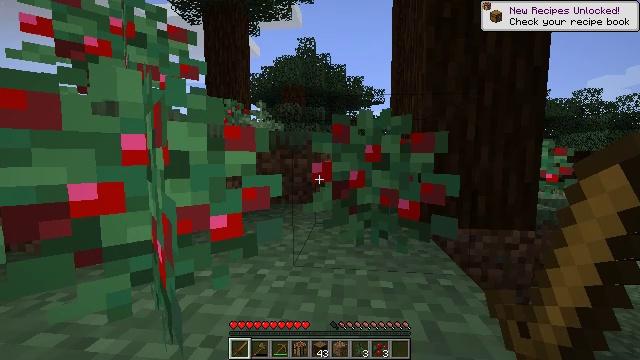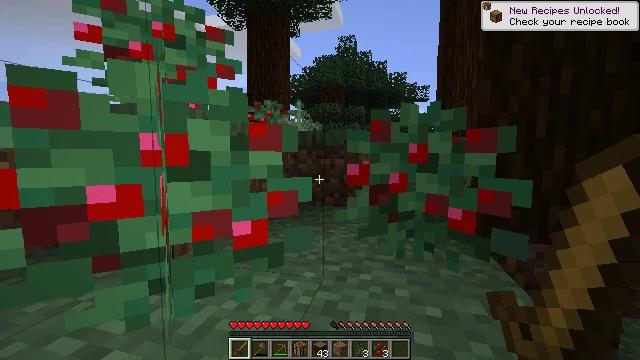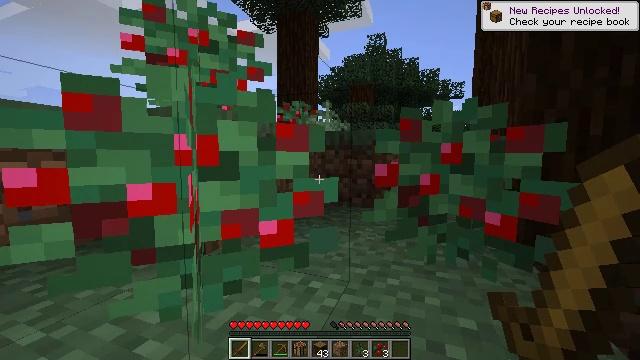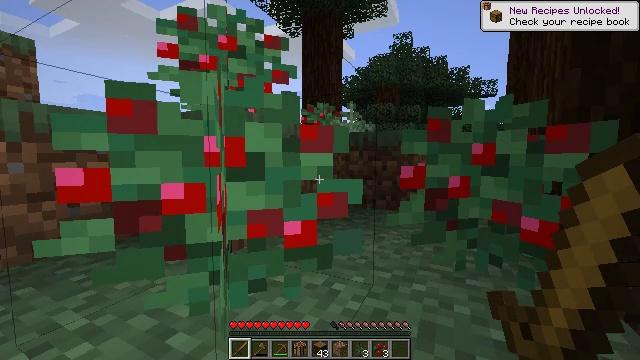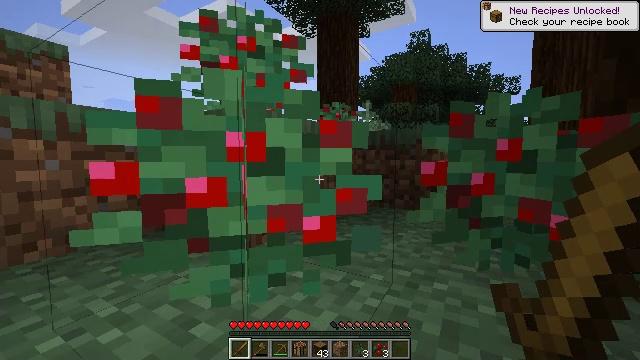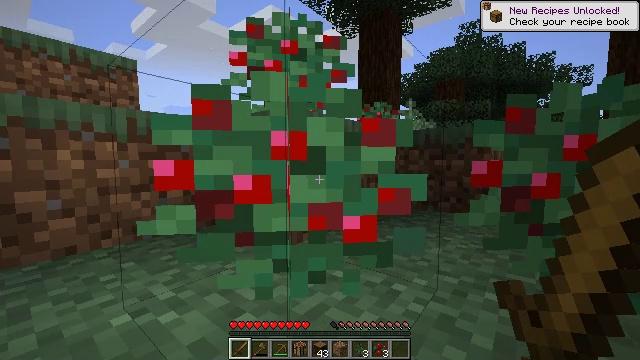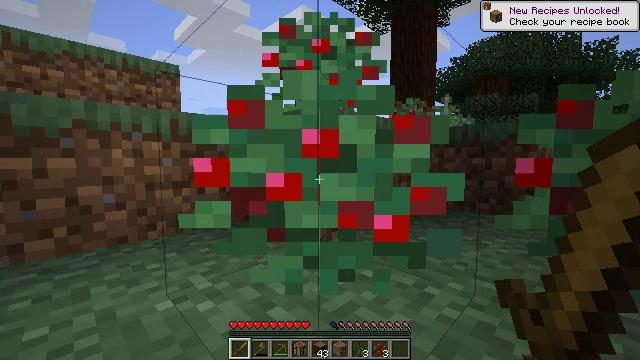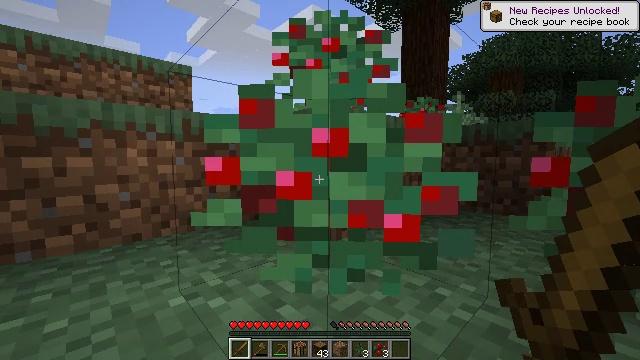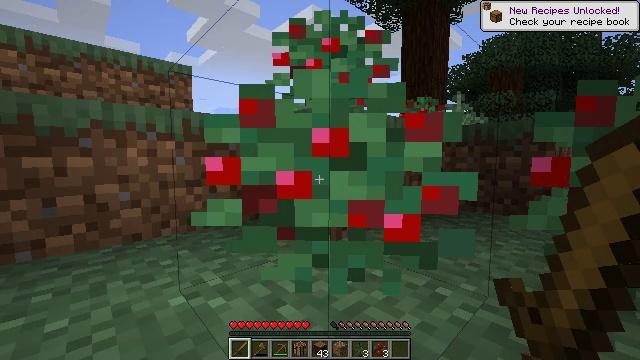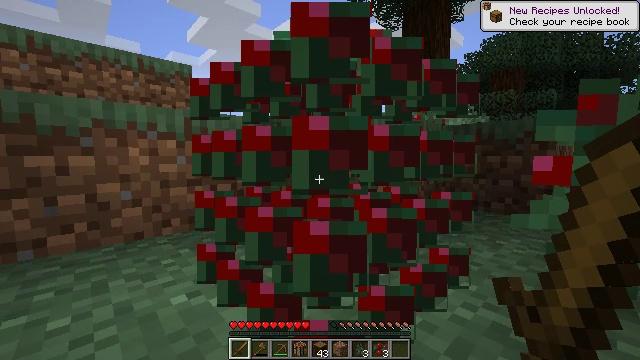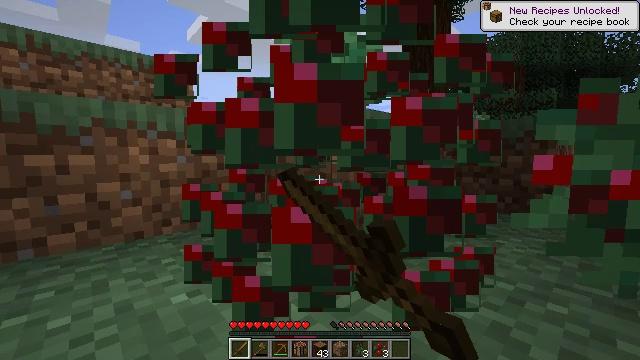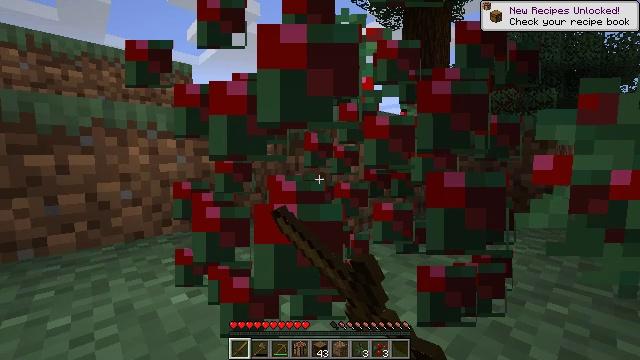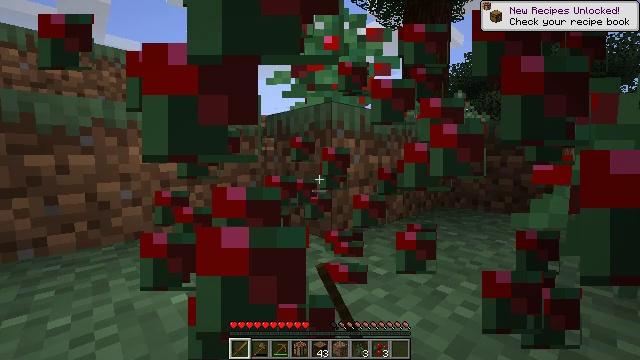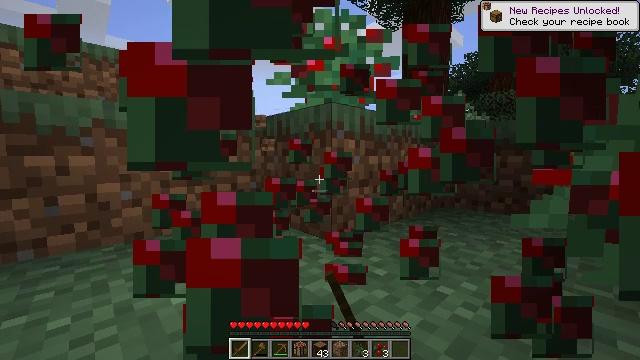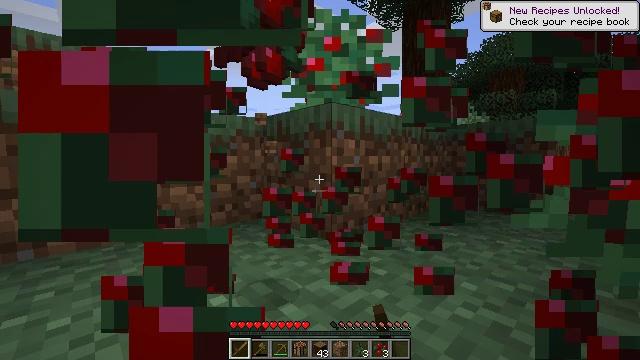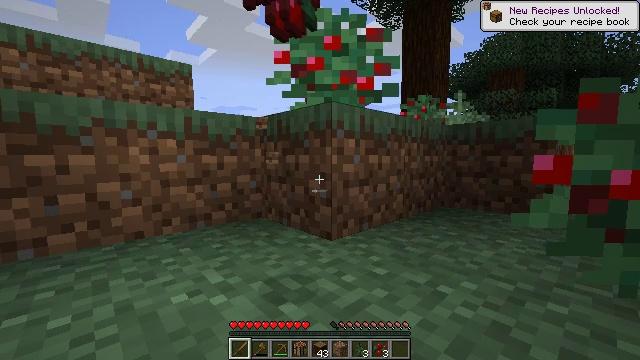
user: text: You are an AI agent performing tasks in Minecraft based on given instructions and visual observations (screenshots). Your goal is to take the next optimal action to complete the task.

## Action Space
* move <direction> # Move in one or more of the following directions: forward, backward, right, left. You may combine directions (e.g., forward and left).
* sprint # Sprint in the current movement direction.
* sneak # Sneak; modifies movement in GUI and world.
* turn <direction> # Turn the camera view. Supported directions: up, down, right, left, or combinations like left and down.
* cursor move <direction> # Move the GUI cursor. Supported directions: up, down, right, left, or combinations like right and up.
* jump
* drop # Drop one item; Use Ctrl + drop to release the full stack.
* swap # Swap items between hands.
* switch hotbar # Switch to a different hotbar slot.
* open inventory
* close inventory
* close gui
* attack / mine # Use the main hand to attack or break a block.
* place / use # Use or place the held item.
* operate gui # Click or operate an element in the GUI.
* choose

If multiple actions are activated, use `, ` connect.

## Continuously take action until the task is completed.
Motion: motion action
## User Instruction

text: Break the sweet berry bush to collect berries.
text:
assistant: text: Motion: move forward, turn left
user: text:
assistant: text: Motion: move forward, turn left
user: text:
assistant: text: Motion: turn left
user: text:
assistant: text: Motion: turn left
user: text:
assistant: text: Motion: turn left
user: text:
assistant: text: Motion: turn left
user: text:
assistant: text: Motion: turn left
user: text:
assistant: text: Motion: no_op
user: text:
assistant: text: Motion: attack / mine
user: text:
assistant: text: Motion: attack / mine
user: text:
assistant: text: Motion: attack / mine
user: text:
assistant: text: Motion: no_op
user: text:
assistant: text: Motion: no_op
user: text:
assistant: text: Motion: no_op
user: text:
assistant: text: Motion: no_op
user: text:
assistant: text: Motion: turn right
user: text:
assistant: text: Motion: turn right
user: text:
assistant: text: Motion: turn right
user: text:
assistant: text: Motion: move forward, sprint
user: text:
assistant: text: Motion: move forward, sprint
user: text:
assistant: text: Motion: move forward, sprint
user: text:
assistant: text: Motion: move forward, sprint
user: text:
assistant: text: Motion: move forward, sprint
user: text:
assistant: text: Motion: move forward, sprint
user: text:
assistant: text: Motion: move forward, sprint
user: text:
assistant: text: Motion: move forward, sprint
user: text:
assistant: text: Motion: move forward, sprint, jump
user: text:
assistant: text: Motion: move forward, sprint, jump
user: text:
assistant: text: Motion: move forward, sprint, jump
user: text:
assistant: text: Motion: move forward, sprint, jump